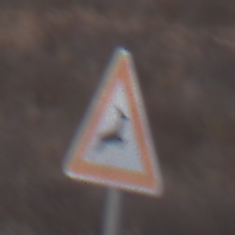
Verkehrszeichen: WildwechselLinks
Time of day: SunriseSunset
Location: Outdoor (Suburban)
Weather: PartlyCloudy
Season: NotSpecified
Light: Natural